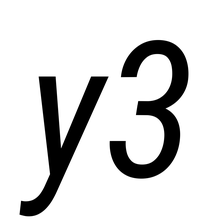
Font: Roboto-Italic_Condensed_Italic